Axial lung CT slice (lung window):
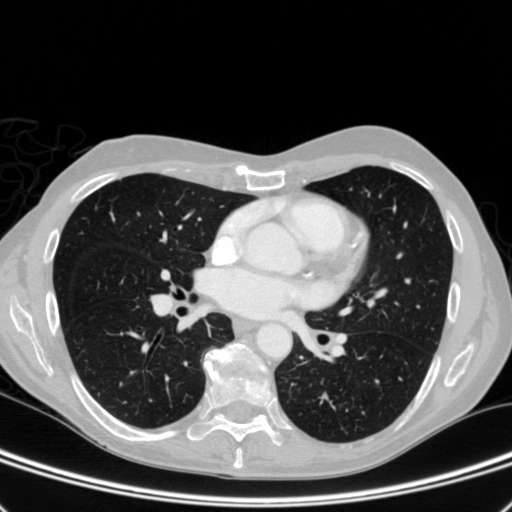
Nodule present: no